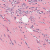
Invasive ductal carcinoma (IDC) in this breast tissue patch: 0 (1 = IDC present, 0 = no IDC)